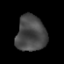
Tissue: prostate
Cell type: T cells
Senescence score: 0.3023
Nuclear area (px): 1038
Mean DAPI intensity: 72.407